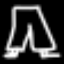
Label: pants